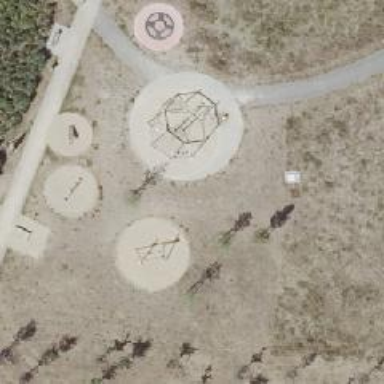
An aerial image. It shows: Playground featuring swings.